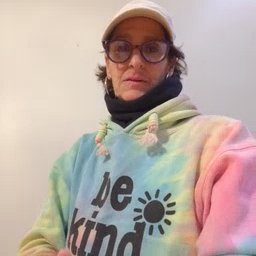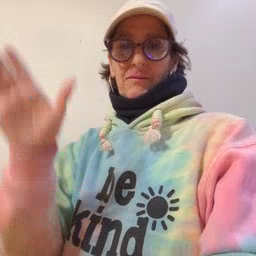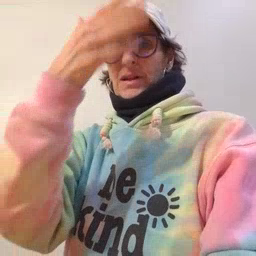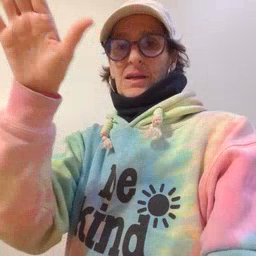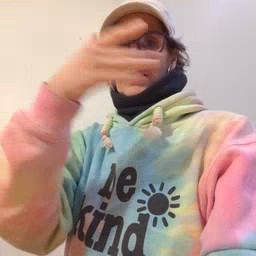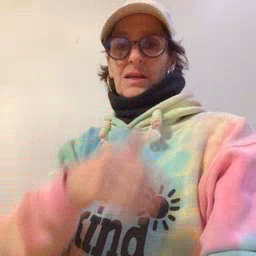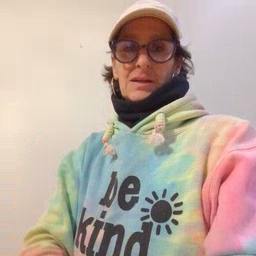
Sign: flag